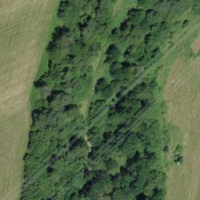
EUNIS habitat code: 45
Species observed at this site:
Veronica chamaedrys